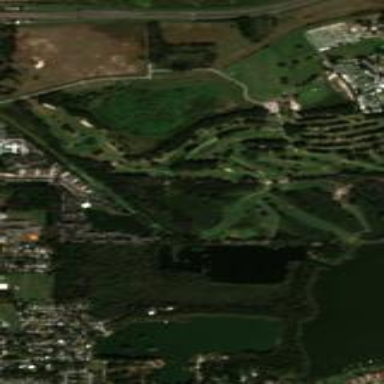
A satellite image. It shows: Golf course.